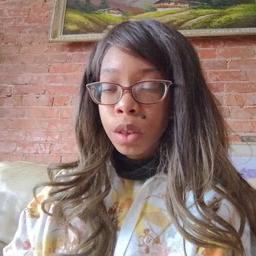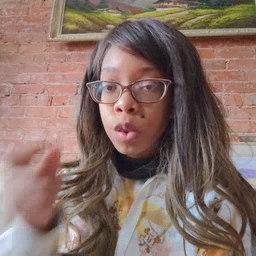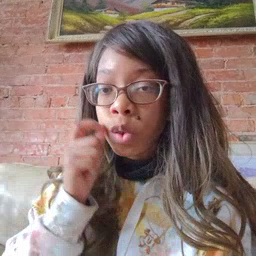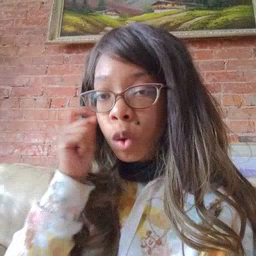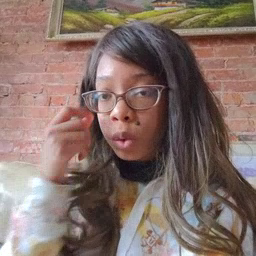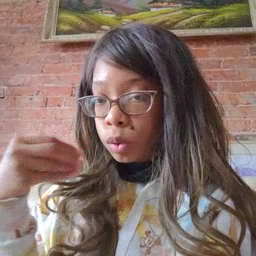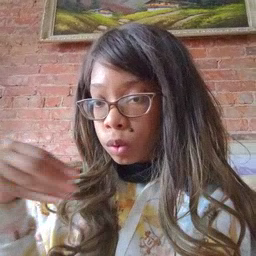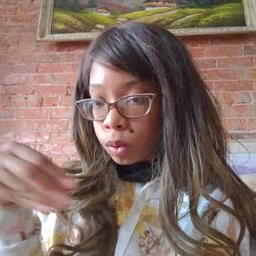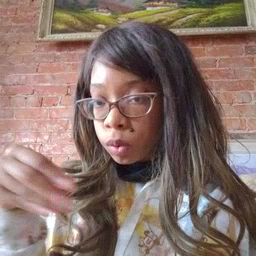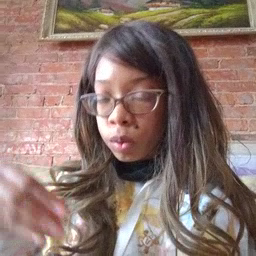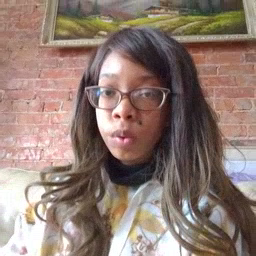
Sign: store